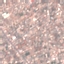
Land use / land cover: Residential